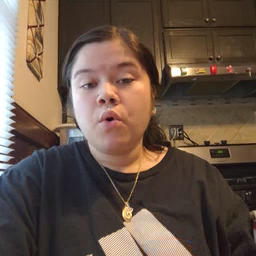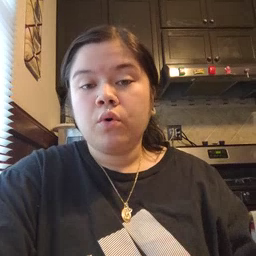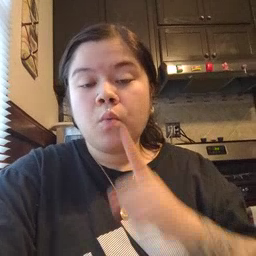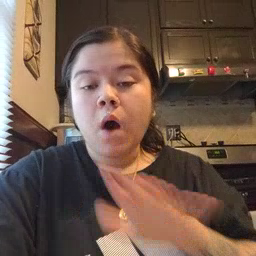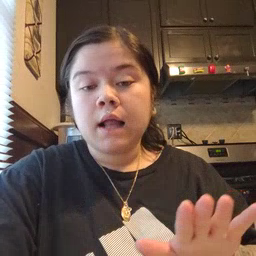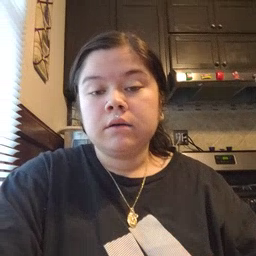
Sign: quiet